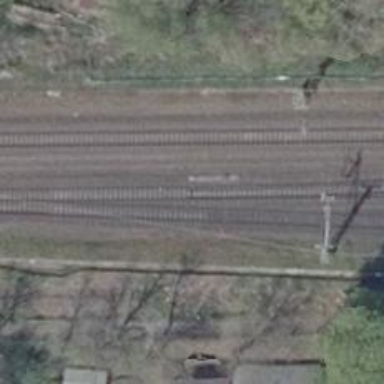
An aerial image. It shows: Railway switch.